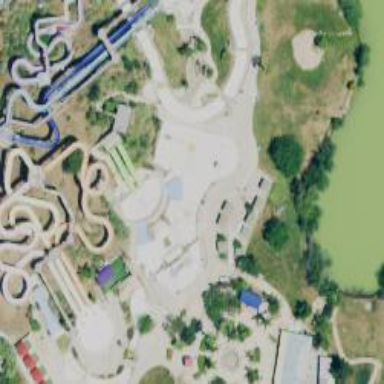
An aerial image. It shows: Water slide attraction.